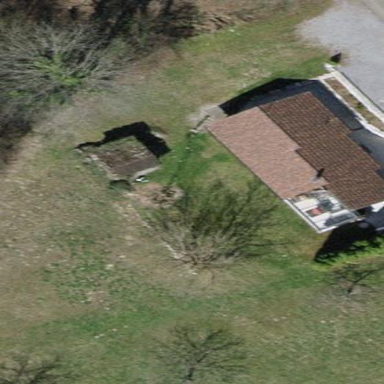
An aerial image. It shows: Detached building.